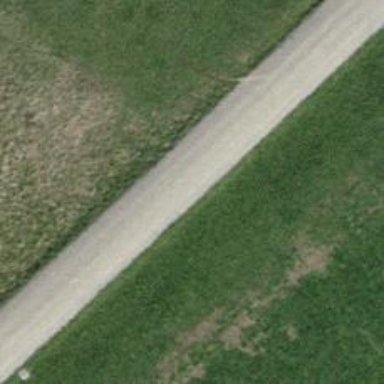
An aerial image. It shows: Track with grade2 tracktype.